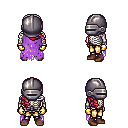
a pixel art fantasy rpg character, male body template, skeleton, maroon tattered cape, gold greaves, ruby red right-swept hairstyle, metal helm, gold gloves, brown shoes, four views (front, back, left, right), 2x2 character sprite sheet, small pixel art, hard edges, no anti-aliasing